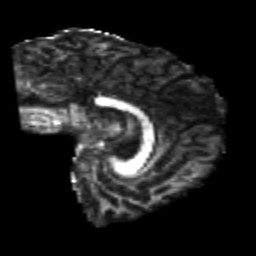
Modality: FA
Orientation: sagittal
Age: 24
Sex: male
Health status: healthy
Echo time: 0.074 s